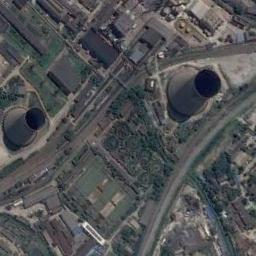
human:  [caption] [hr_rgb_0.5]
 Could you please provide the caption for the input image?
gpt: There are five thermal power stations in this industrial area .

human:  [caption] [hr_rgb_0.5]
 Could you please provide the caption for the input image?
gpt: In the thermal power station there are neatly planned plants and good greenery, and there are two cooling towers .

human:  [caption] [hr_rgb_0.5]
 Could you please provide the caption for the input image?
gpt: There are many buildings next to the thermal power station .

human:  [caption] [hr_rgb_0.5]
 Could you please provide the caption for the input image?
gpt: The thermal power station is on the grass next to some buildings .

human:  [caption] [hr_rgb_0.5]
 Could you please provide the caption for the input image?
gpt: There are many buildings and two chimneys on the thermal power station .